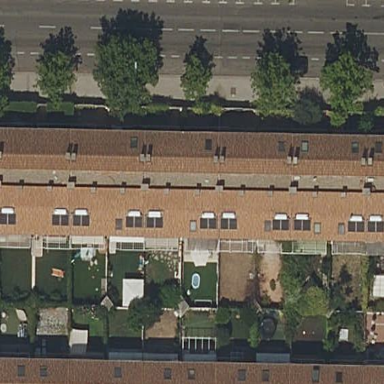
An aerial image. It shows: Terrace building.